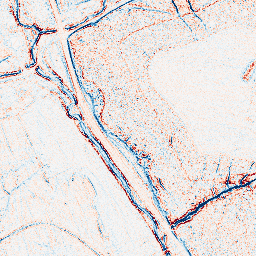
Category: edge_preserving
Decomposition family: bilateral
Decomposition parameters: d: 5
sigma_color: 50
sigma_space: 75
Upsampling method: quintic
Upsampling parameters: scale: 4
Upsampling scale: 4